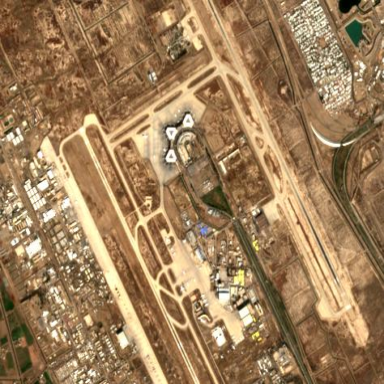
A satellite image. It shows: International aerodrome airport.